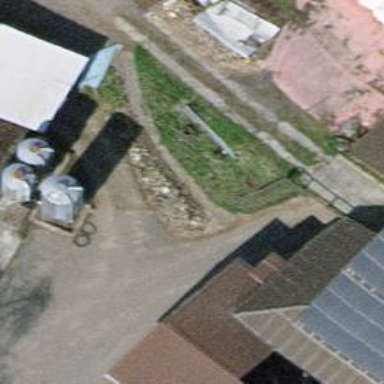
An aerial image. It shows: Farm.